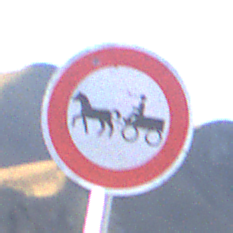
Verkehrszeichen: VerbotGespannfuhrwerke
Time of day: SunriseSunset
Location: Outdoor (Nature)
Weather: Clear
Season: NotSpecified
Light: Natural